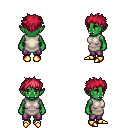
a pixel art fantasy rpg character, female body template, orc, green skin, white tunic, magenta pants, ruby red bedhead hairstyle, gold boots, four views (front, back, left, right), 2x2 character sprite sheet, small pixel art, hard edges, no anti-aliasing